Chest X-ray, PA view. Patient: 51 years old, sex M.
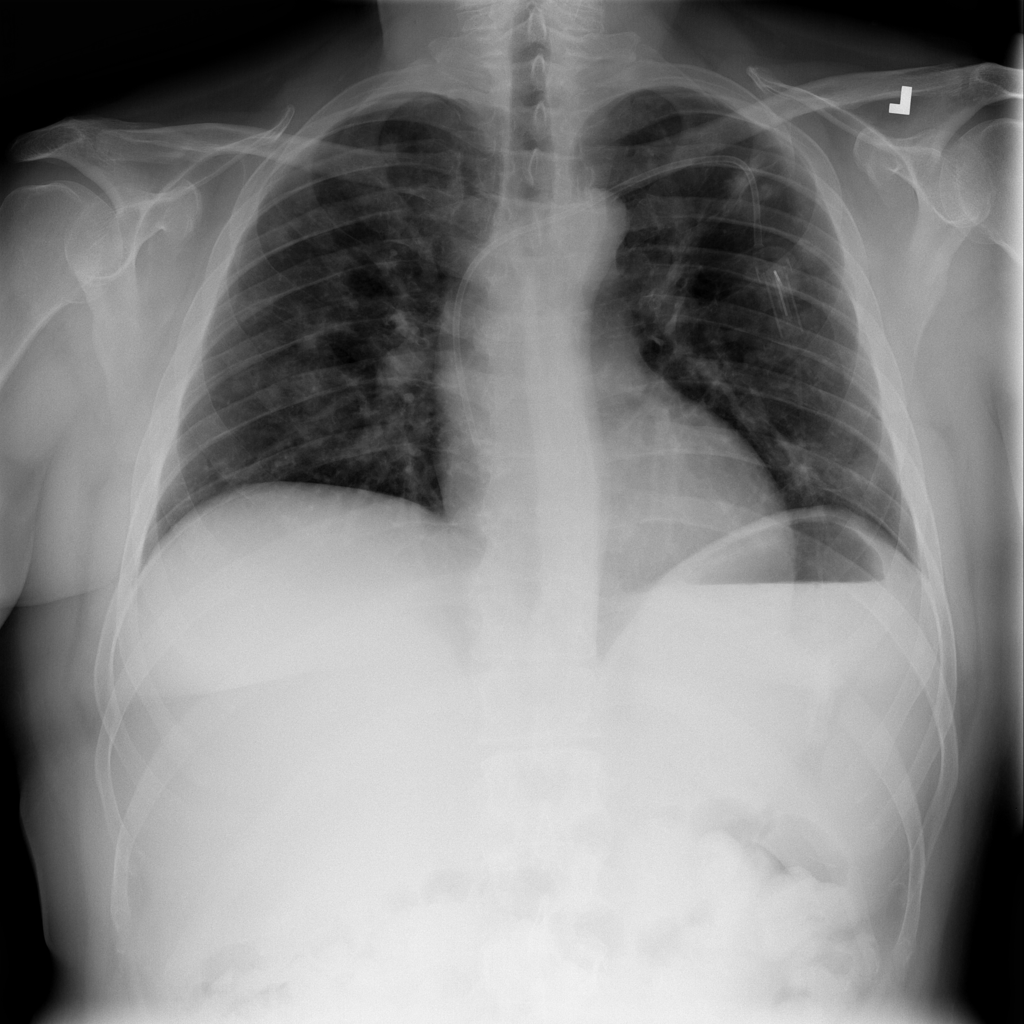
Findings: Nodule